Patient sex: M
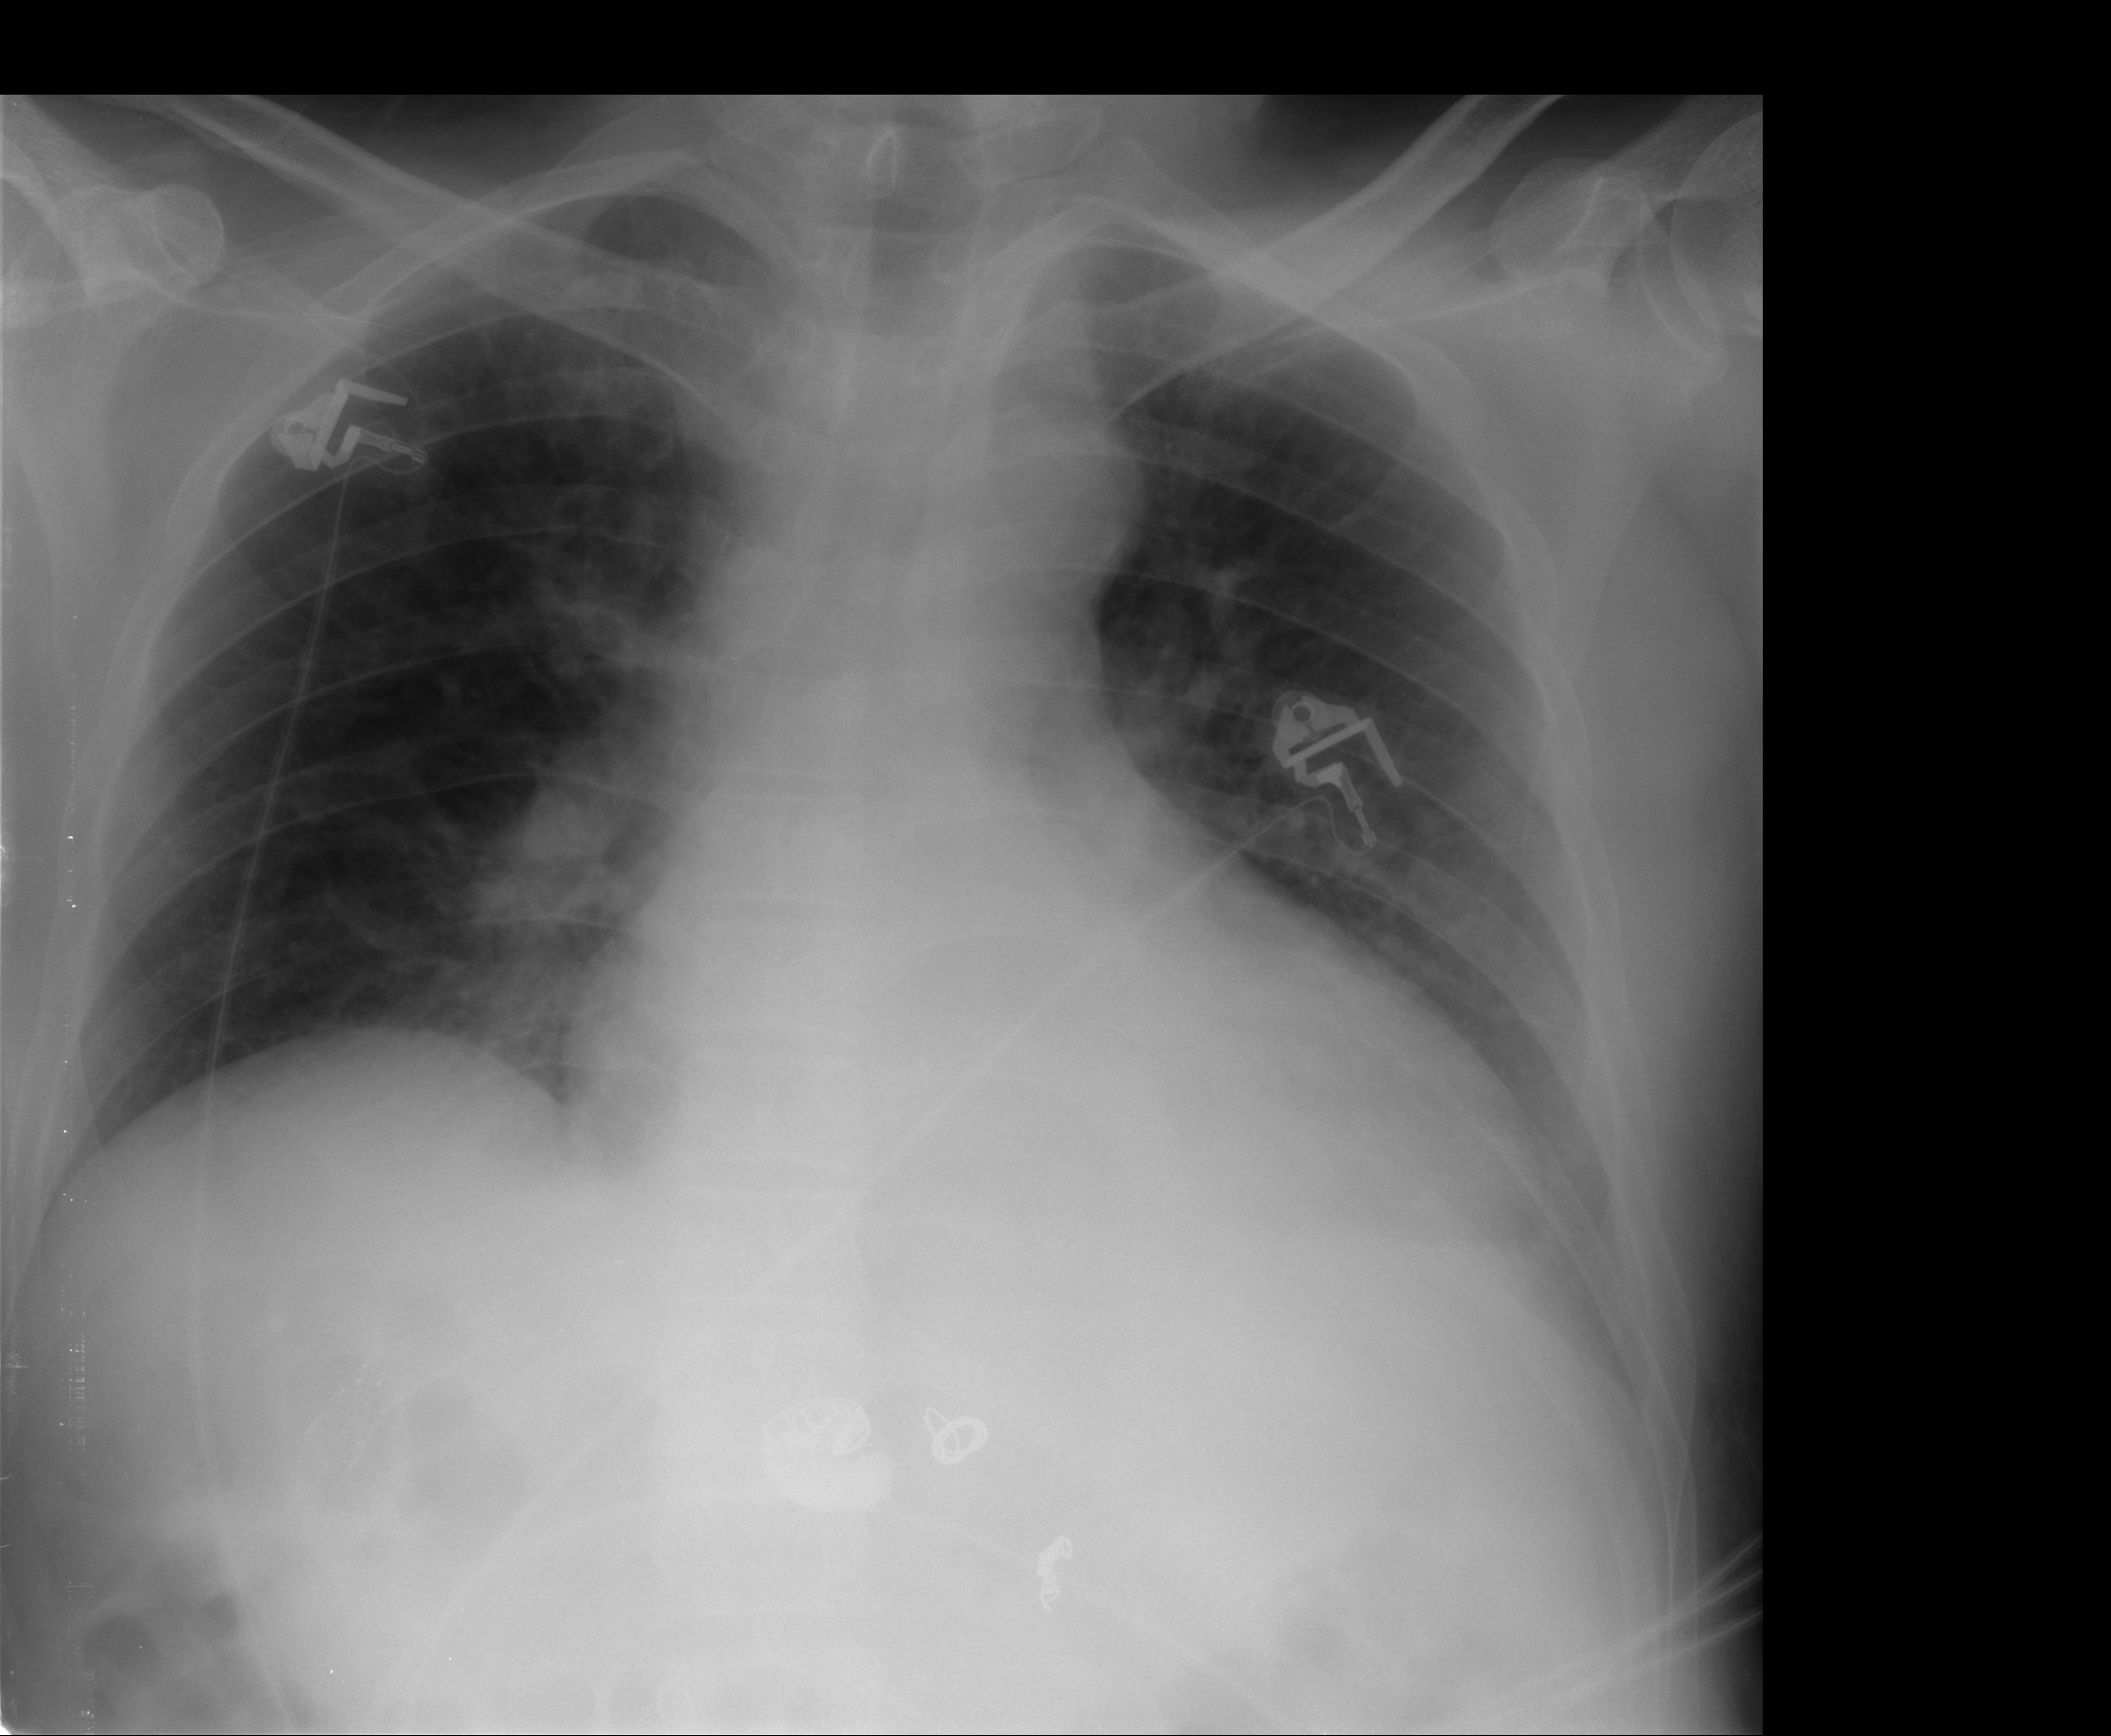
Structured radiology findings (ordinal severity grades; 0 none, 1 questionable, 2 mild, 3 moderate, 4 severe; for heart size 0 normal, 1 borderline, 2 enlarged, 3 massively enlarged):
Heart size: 2
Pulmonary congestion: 1
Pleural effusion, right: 0
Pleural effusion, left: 2
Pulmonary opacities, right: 0
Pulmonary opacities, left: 0
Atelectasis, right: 0
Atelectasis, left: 2